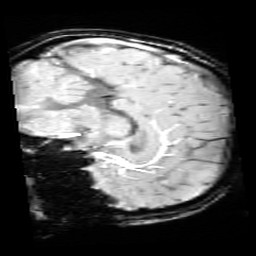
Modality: SWI
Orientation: sagittal
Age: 9
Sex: male
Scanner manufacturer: siemens
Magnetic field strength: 3 T
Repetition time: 0.027 s
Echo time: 0.02 s